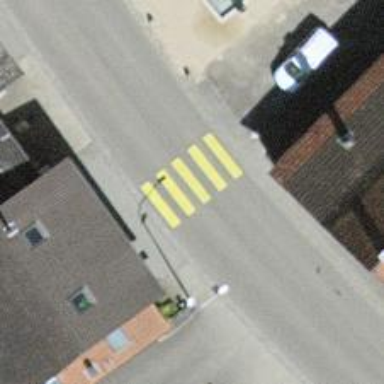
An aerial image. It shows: Uncontrolled zebra crossing.